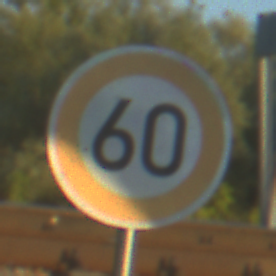
Verkehrszeichen: Geschwindigkeit60
Umgebung: Outdoor, RoadRail
Tageszeit: SunriseSunset
Wetter: Clear
Licht: Natural
Jahreszeit: NotSpecified
Kontrast: HighContrast